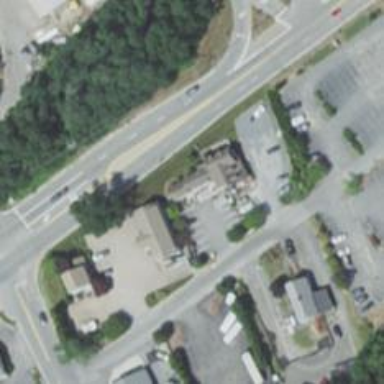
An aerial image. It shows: Clinic.